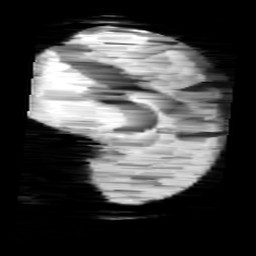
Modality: minIP
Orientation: sagittal
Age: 11
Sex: female
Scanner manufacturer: siemens
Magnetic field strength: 3 T
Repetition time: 0.027 s
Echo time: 0.02 s